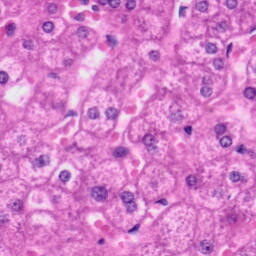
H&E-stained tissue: Liver